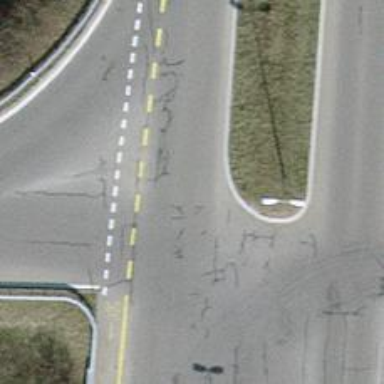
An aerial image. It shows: Secondary road with asphalt surface.